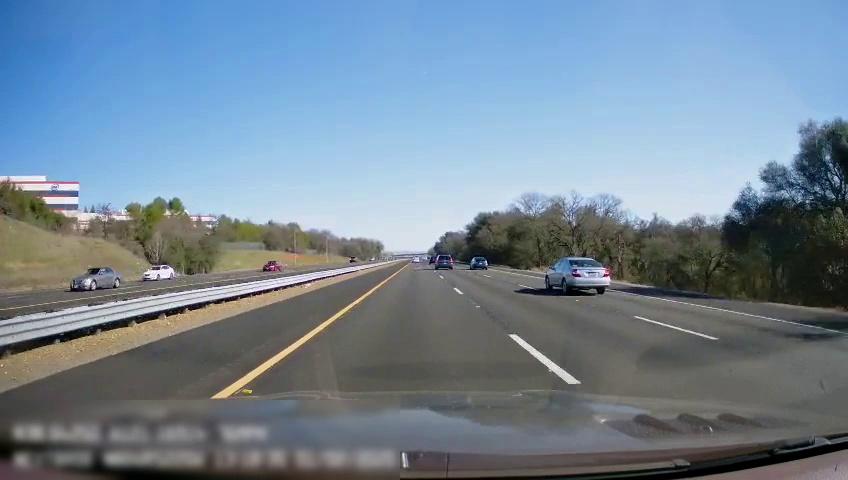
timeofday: Day
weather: Sunny
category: Drivable Space
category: Drivable Space
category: Vehicles | Car
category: Vehicles | Car
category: Vehicles | Car
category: Vehicles | Truck
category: Vehicles | SUV
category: Vehicles | Car
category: Vehicles | SUV
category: Lanes | Opposite Lane
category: Lanes | Current Lane
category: Lanes | Current Lane
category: Lanes | Alternate Lane
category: Lanes | Alternate Lane